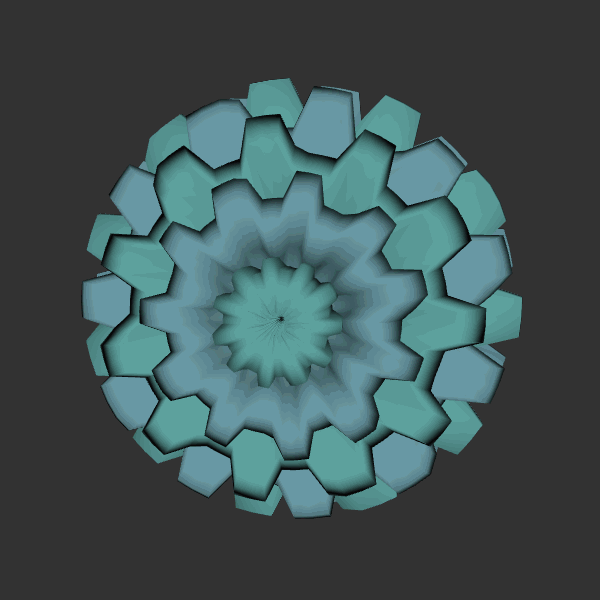
Background: dark